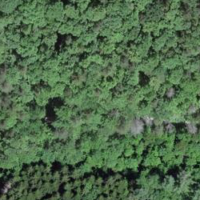
EUNIS habitat code: 41
Species observed at this site:
Equisetum hyemale